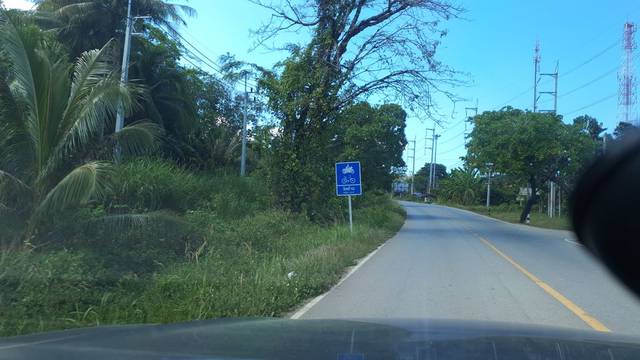
Region: Thailand
Coordinates: 8.084, 98.374